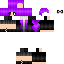
A female human skin with dark skin, wearing black long hair dressed in a purple hoodie and black pants, featuring a closed mouth.